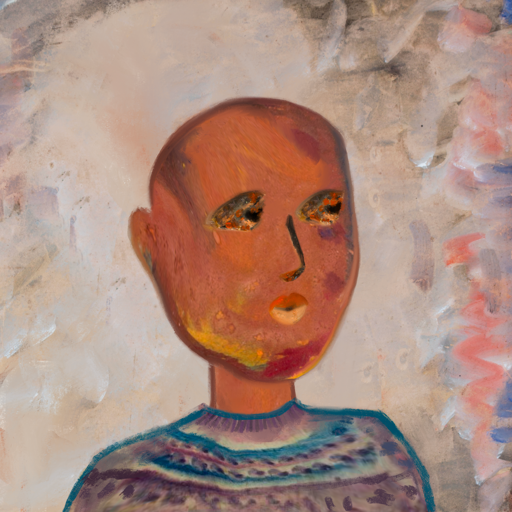
Background: Roy_Bahadur, Head And Neck Side: Mother_And_Son_Son, Face Side: Gypsy_Queen, Bust: HillGirl, Hair Side: Blank, Head Accessory: Blank, Second Necklace: Blank, Necklace: Blank, Baby: Blank